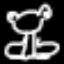
Label: frog